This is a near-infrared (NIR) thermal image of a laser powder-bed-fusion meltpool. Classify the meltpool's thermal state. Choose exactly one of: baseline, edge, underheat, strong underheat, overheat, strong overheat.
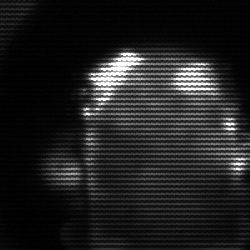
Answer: baseline